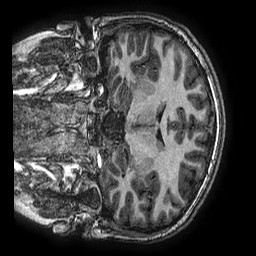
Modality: T1w
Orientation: coronal
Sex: male
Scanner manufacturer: ge
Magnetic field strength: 3 T
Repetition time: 0.00766 s
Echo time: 0.003476 s